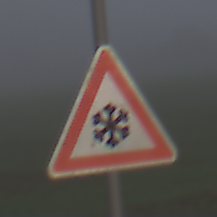
Verkehrszeichen: SchneeOderEisglaette
Umgebung: Outdoor, RoadRail
Tageszeit: MorningAfternoon
Wetter: Overcast
Licht: Natural
Jahreszeit: NotSpecified
Kontrast: LowContrast